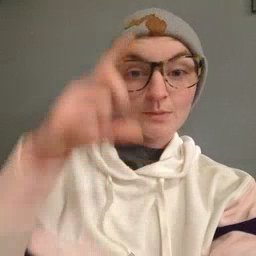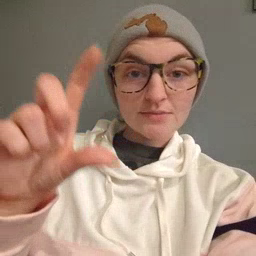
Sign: moon